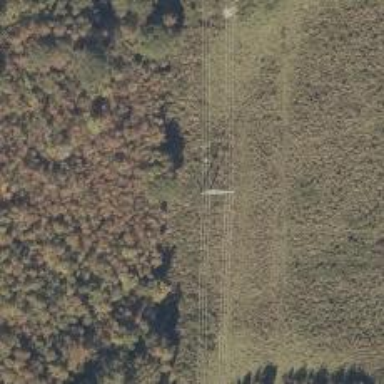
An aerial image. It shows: Power pole.